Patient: sex M, age 38
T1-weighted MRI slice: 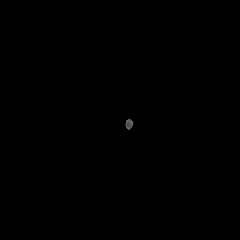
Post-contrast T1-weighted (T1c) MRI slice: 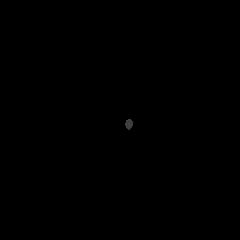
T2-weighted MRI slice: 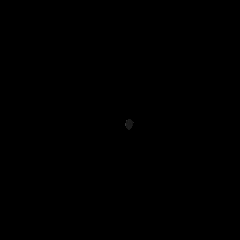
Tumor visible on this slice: no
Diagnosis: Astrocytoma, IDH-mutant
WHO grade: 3